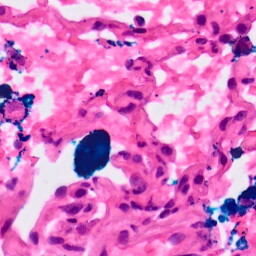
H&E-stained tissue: Lung